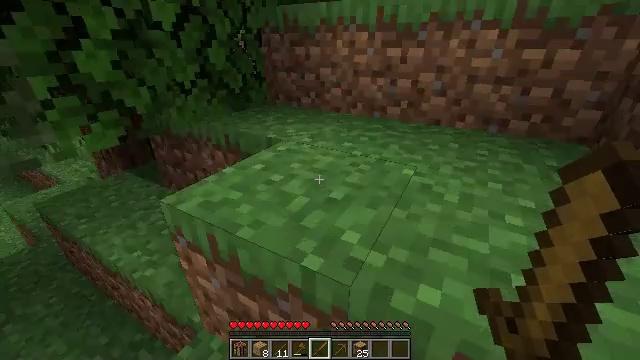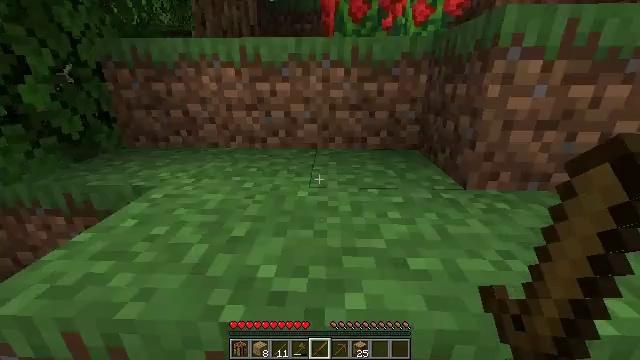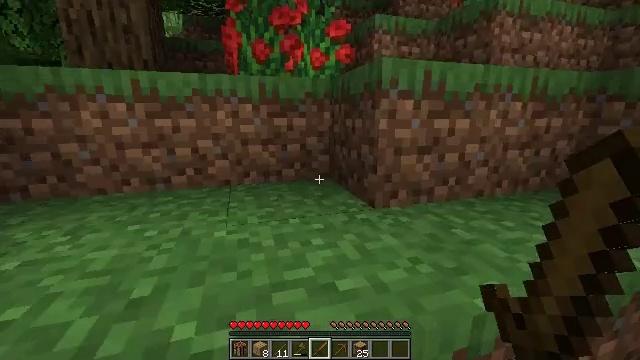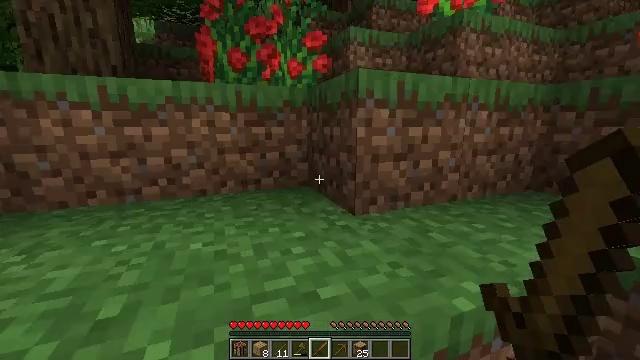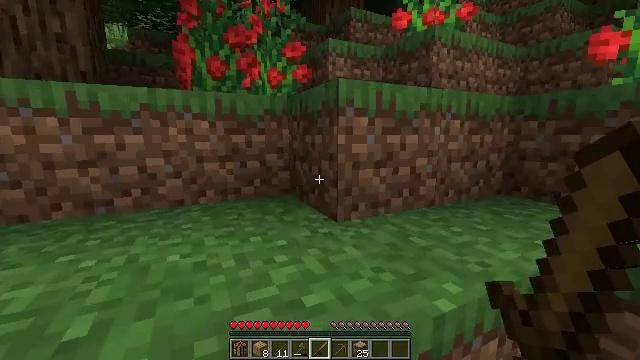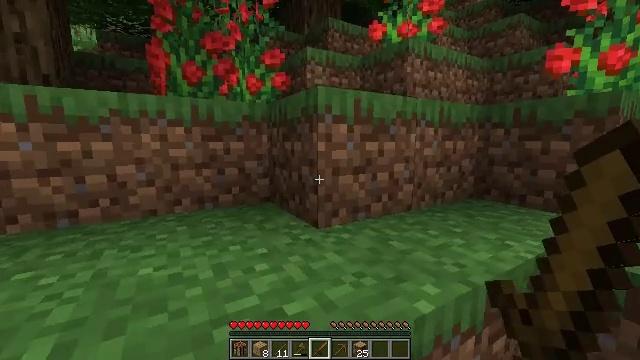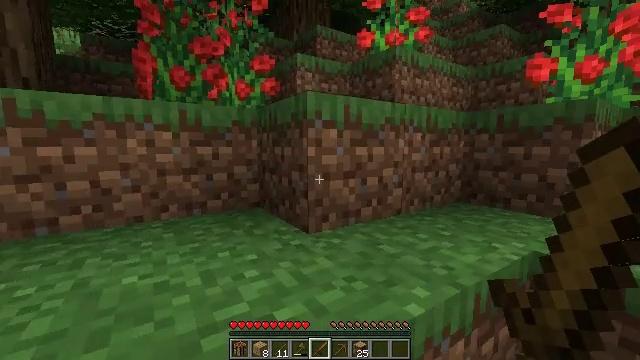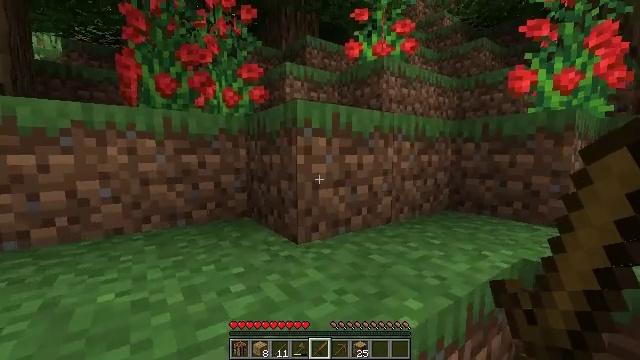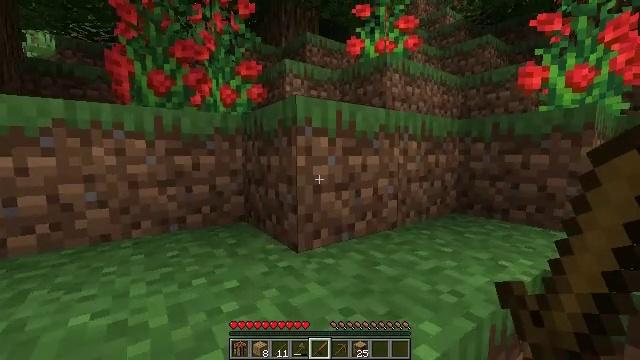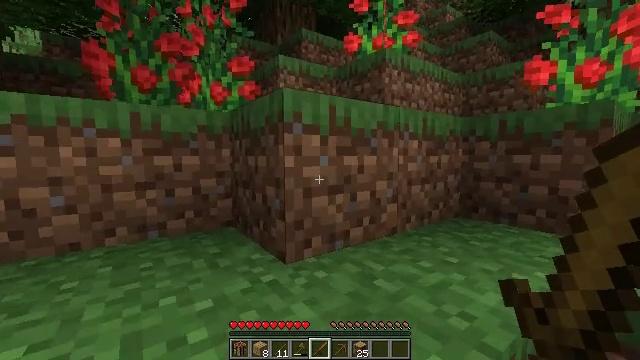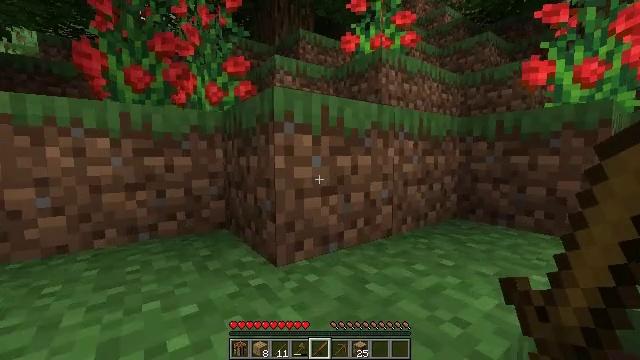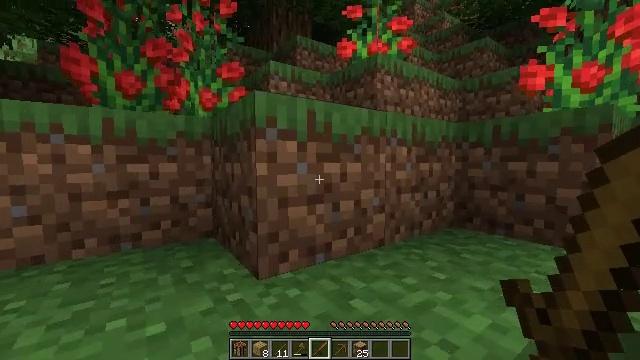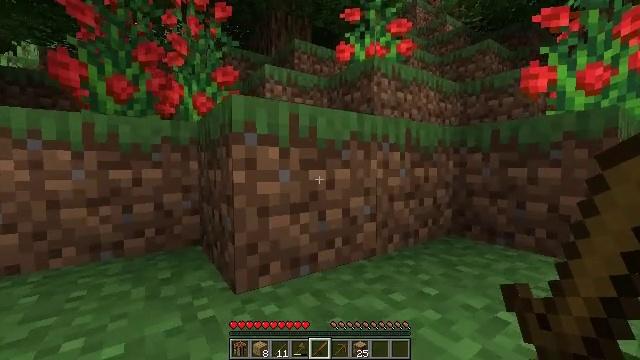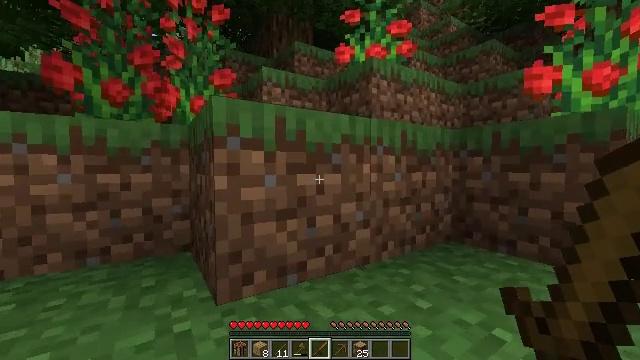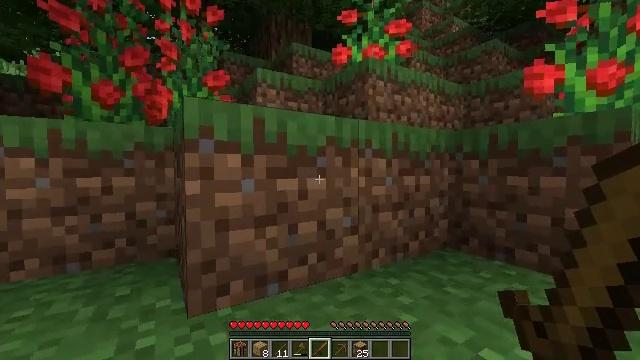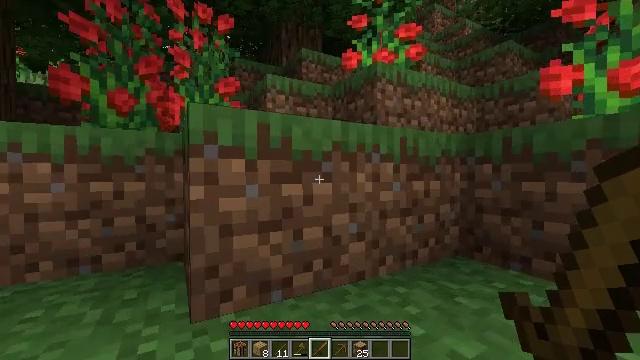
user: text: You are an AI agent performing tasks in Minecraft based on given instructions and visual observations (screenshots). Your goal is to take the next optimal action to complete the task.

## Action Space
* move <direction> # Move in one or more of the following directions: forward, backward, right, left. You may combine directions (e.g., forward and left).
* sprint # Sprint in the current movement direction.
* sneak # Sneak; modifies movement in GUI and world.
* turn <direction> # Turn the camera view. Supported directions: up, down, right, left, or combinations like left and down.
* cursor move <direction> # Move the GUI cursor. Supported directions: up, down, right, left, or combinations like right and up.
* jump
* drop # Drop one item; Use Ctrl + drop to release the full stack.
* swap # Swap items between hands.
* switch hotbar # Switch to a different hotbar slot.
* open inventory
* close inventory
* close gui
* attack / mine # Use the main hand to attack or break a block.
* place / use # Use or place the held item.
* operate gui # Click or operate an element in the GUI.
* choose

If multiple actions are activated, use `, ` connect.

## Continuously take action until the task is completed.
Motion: motion action
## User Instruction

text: Mine the rose bush in the garden.
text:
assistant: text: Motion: turn right and up
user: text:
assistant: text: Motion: turn right and up
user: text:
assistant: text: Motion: turn right and up
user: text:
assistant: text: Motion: turn right and up
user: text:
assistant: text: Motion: turn right and up
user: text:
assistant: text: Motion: turn right and up
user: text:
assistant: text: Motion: move forward, turn right and up
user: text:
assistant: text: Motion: move forward
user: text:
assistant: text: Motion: move forward
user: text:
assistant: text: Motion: move forward
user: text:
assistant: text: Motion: move forward, turn up
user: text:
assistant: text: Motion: move forward, turn left
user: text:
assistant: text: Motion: move forward, turn left
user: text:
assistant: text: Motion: move forward, turn left
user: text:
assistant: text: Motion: move forward, turn left and up
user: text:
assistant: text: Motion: move forward, turn left
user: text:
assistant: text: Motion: move forward, turn left
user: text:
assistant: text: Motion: move forward
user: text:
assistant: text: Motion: move forward, jump
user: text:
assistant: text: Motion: move forward, jump
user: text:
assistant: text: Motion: move forward, jump
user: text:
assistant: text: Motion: move forward, jump
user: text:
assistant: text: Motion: move forward, jump
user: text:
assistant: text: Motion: move forward
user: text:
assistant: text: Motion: move forward
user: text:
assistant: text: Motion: move forward
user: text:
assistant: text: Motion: move forward
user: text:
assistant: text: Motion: move forward
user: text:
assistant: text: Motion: move forward
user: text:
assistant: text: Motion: move forward, jump